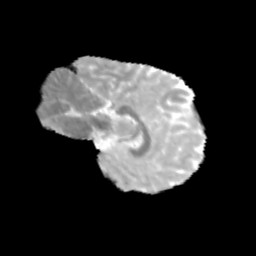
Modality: MD
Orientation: sagittal
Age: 9
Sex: male
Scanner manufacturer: siemens
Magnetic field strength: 3 T
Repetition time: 3.8 s
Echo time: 0.07 s